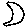
Label: moon